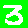
Digit: 3